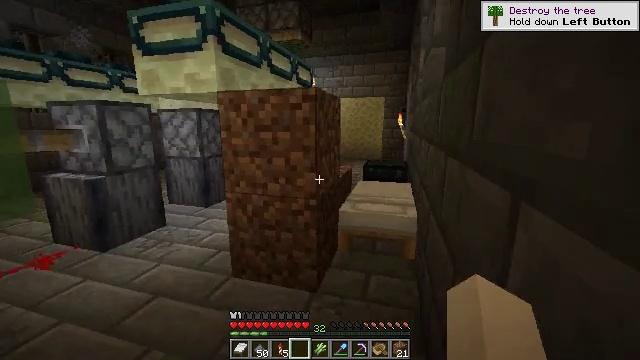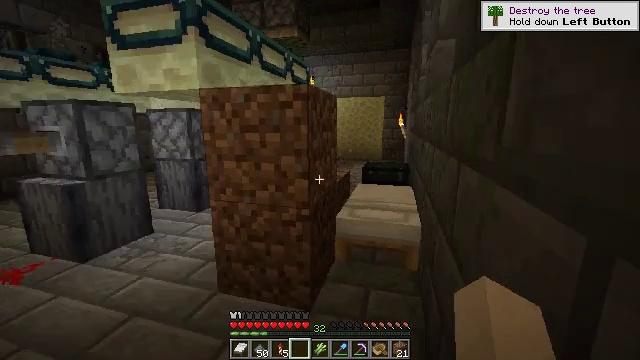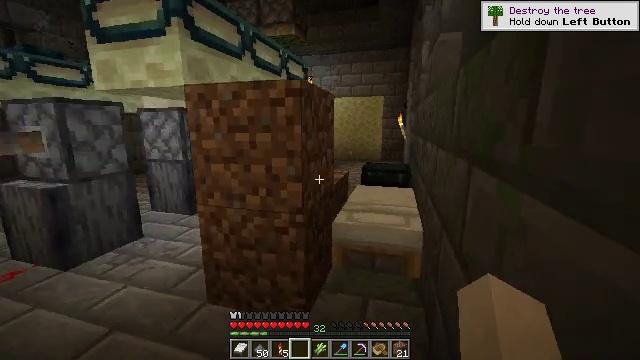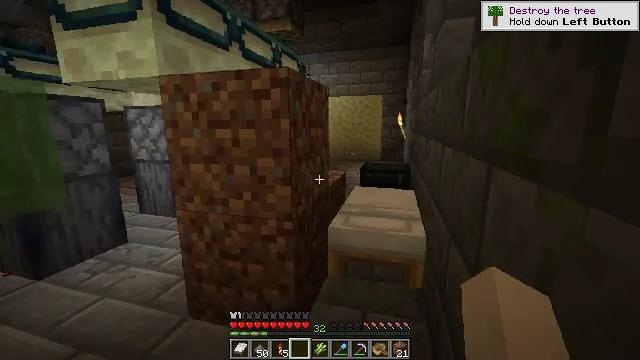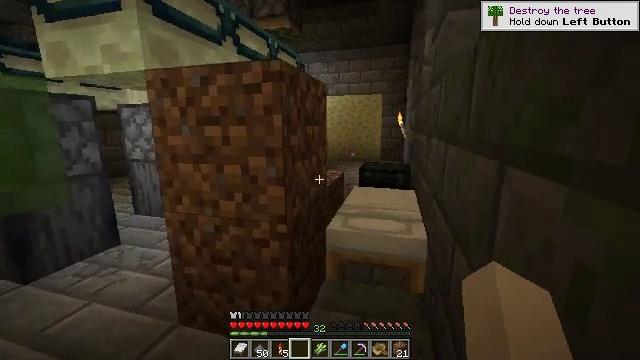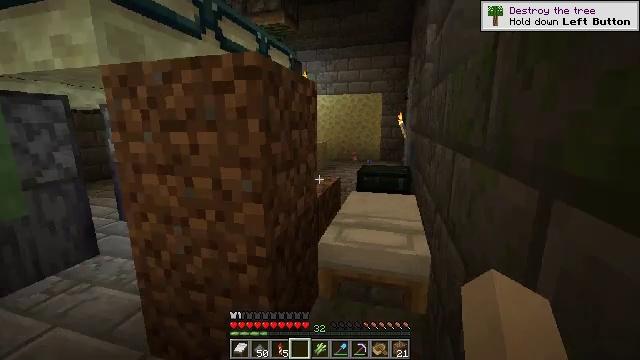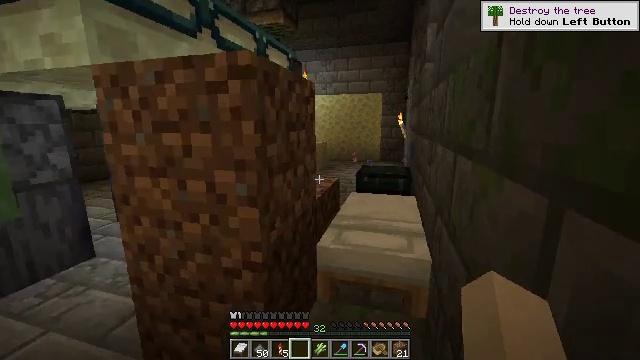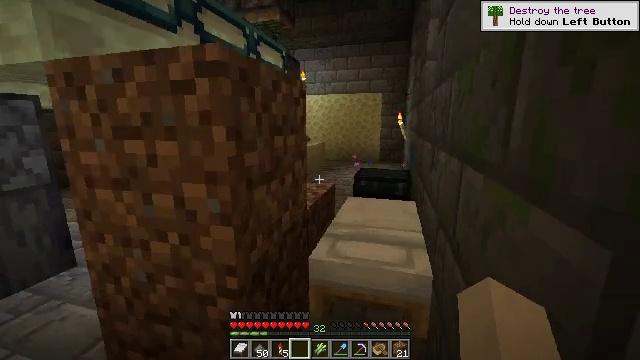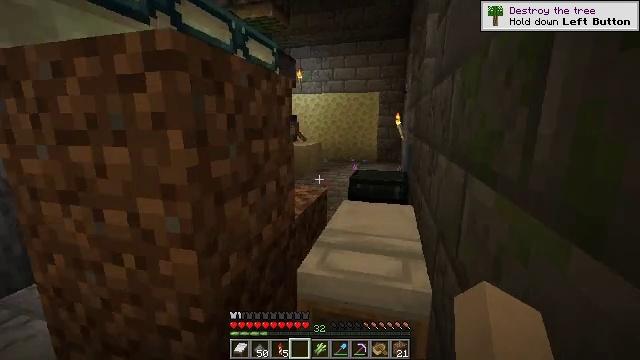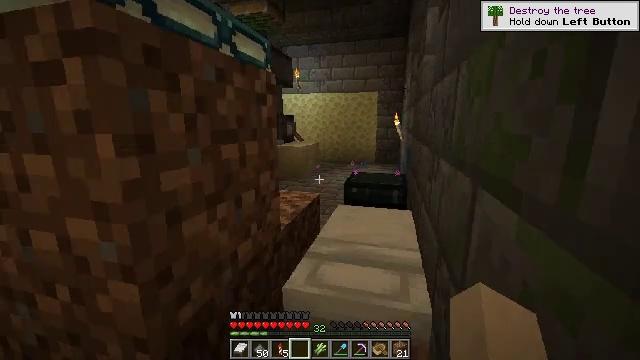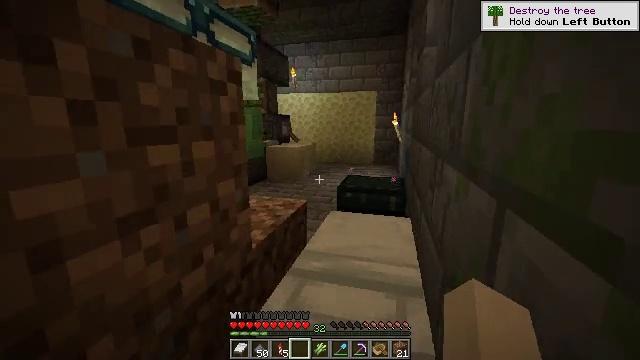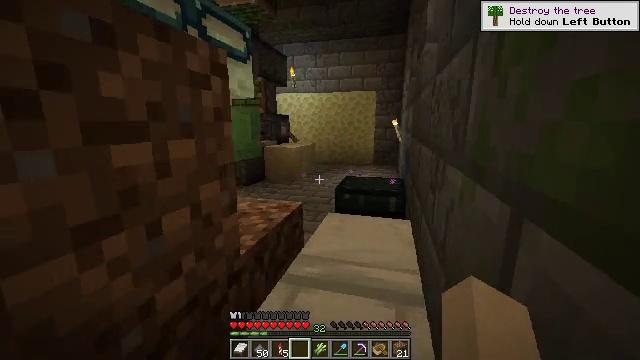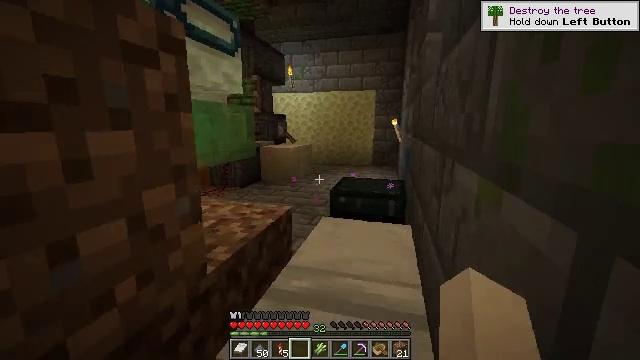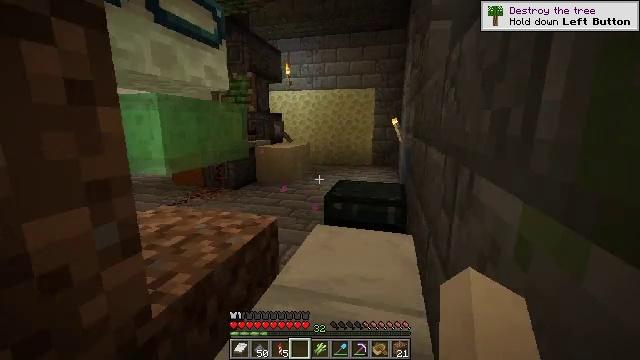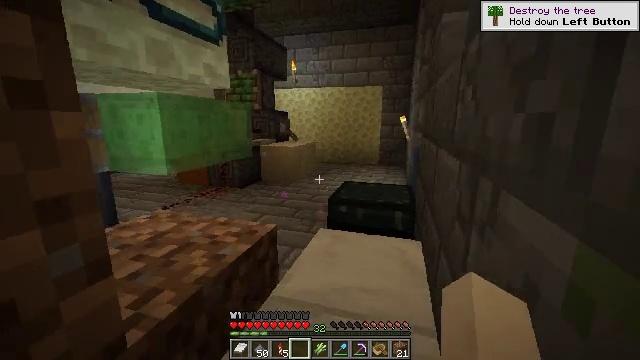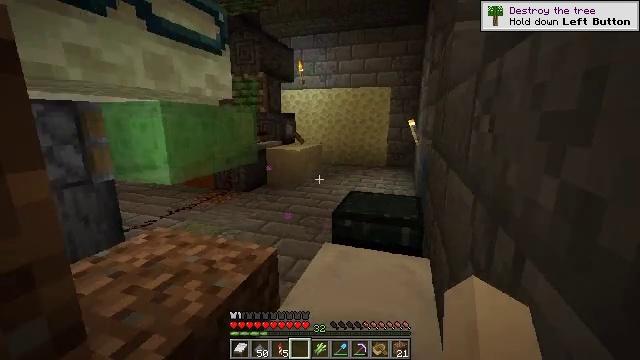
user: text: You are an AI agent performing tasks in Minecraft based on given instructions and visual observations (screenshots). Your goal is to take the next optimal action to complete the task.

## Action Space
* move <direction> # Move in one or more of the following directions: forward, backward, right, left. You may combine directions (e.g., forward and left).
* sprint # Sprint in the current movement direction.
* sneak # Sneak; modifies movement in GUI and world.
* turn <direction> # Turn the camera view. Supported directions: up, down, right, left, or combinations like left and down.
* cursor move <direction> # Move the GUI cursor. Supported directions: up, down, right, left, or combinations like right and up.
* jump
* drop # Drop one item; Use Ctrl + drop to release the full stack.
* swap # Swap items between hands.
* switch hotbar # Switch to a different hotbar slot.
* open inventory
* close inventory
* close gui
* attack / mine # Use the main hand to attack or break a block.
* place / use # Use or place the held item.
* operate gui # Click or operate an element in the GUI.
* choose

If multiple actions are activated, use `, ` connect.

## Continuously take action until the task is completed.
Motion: motion action
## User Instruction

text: Harvest the slime block from the ground.
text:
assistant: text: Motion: move forward and move right
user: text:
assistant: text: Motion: move forward and move right
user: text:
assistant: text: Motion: move forward and move right
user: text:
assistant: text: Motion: move forward and move right
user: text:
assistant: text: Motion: move forward and move right
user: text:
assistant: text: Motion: move forward and move right
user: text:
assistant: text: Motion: move forward and move right
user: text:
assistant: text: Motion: move forward and move right
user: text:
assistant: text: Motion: move forward and move right
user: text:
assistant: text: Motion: move forward and move right
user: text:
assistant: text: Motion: move forward and move right
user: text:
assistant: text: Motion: move forward and move right
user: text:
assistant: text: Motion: move forward and move right
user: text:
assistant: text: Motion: move forward and move right, turn left
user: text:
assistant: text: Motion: move forward and move right, turn left
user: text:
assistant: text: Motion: move forward and move right, turn left
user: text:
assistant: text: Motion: move forward and move right
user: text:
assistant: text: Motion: move forward and move right
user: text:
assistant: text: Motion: move forward and move right
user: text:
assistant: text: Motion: move forward and move right
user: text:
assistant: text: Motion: move forward and move right
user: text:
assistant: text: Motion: move forward and move right, turn left
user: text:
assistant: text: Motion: move forward and move right, turn left
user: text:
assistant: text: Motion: move forward and move right
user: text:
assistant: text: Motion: move forward and move right
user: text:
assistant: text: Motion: move forward and move right
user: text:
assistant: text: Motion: move forward and move right, turn left
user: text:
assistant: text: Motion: move forward and move right, turn left
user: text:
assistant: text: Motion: move forward and move right, turn left
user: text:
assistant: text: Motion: move forward and move right, turn left